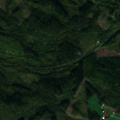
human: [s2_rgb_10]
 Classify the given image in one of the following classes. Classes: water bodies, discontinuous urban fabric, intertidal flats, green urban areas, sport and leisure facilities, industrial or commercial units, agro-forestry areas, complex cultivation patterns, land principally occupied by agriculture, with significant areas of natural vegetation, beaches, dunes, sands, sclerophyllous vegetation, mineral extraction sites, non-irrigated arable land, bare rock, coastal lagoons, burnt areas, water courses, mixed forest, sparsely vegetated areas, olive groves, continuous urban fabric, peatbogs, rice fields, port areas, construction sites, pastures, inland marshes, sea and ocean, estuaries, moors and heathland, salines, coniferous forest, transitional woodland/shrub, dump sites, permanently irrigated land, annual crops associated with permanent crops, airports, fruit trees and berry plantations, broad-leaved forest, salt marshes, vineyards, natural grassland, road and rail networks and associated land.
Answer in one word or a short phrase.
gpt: coniferous forest, mixed forest, transitional woodland/shrub